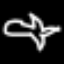
Label: airplane